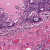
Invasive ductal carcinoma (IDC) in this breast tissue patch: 0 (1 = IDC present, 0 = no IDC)